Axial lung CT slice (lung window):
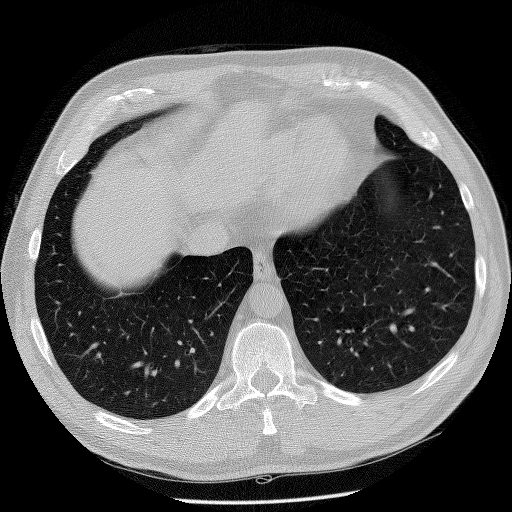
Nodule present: no